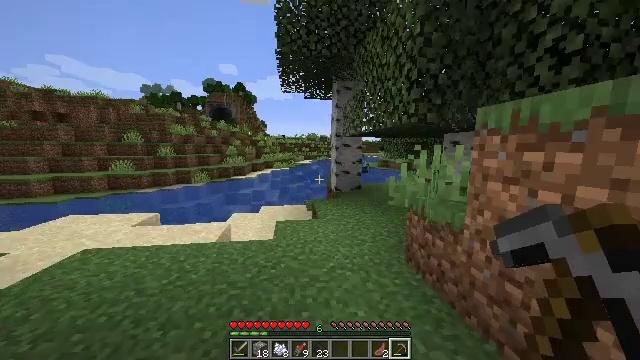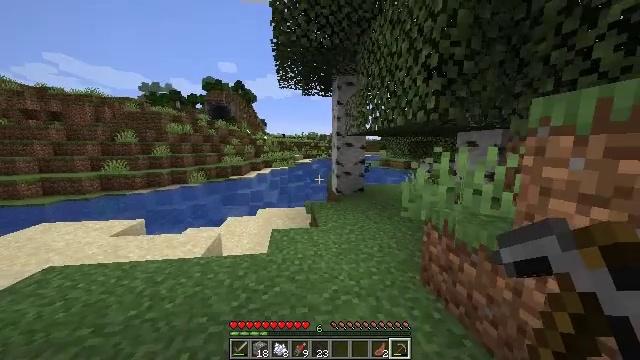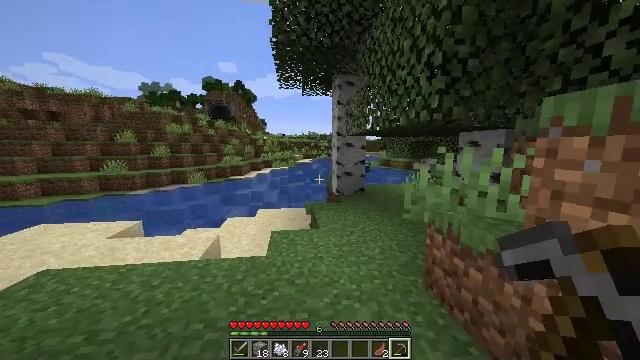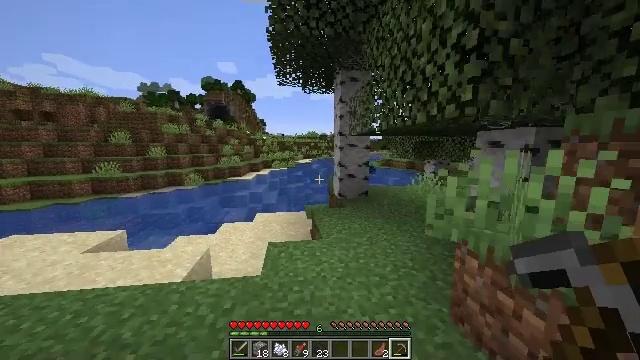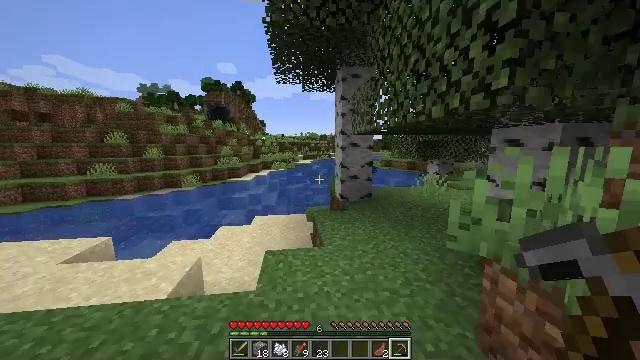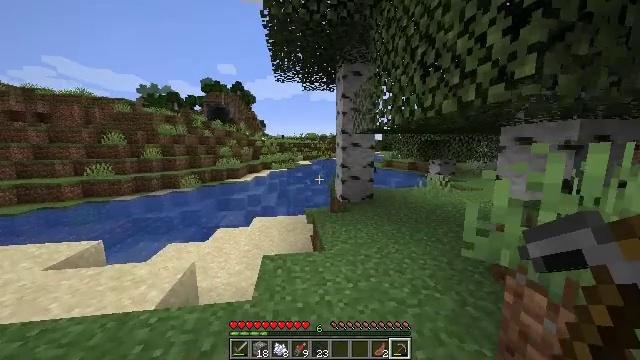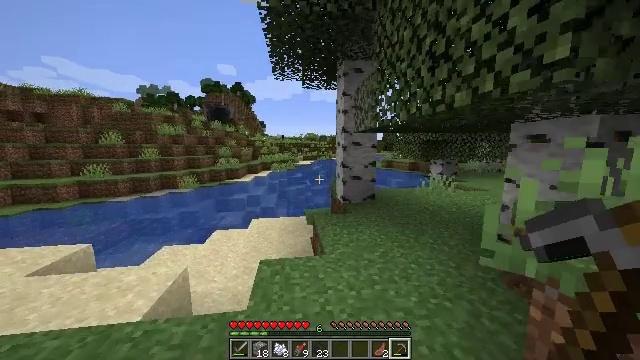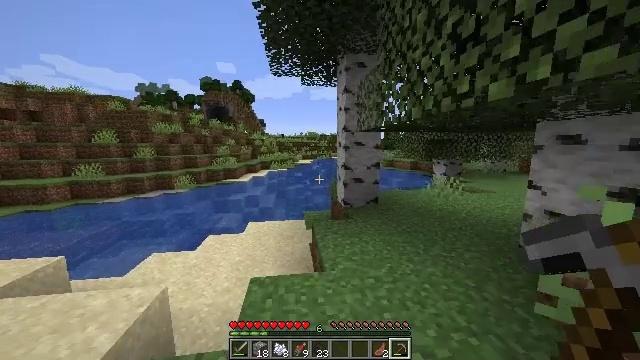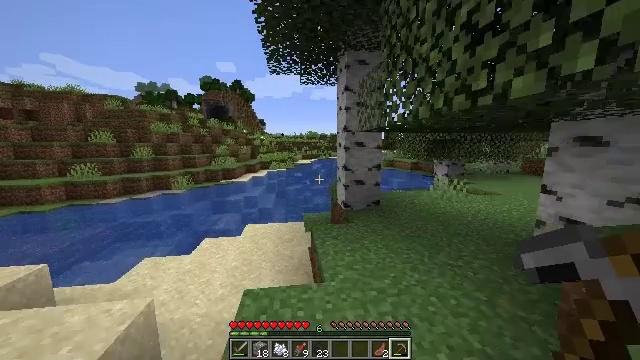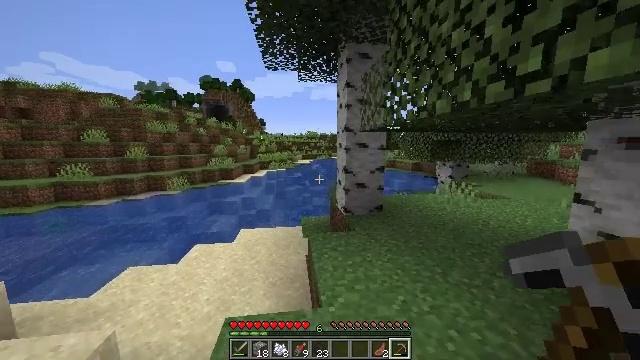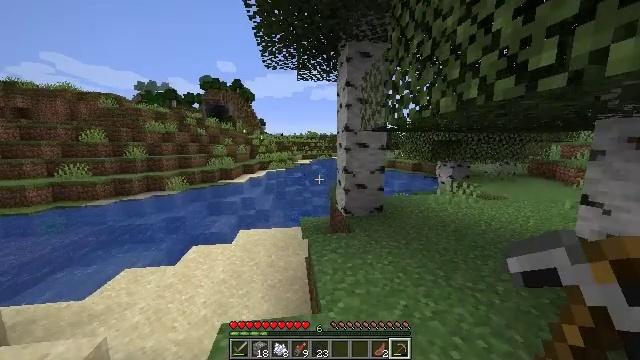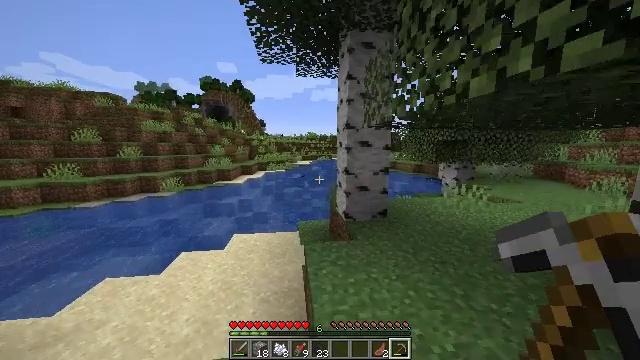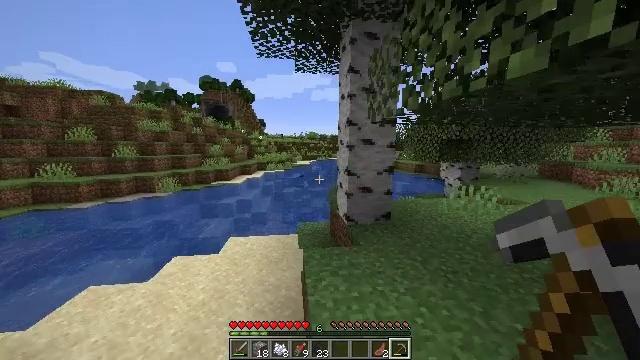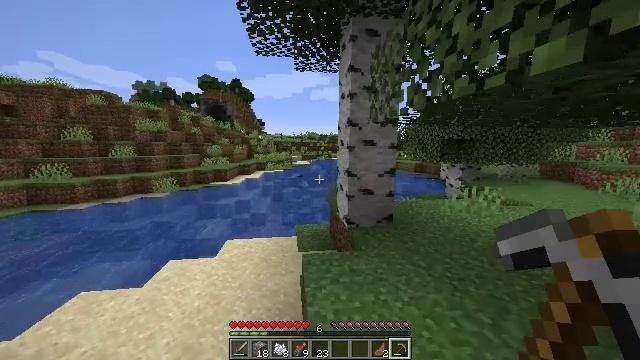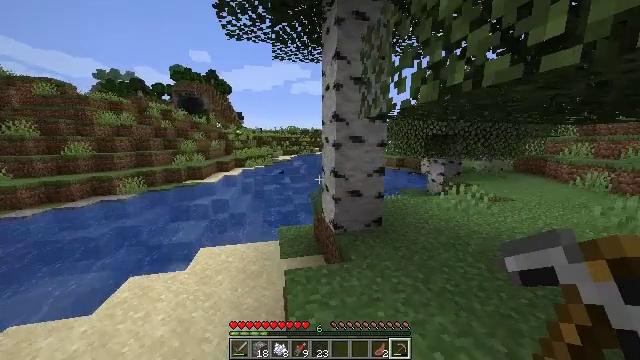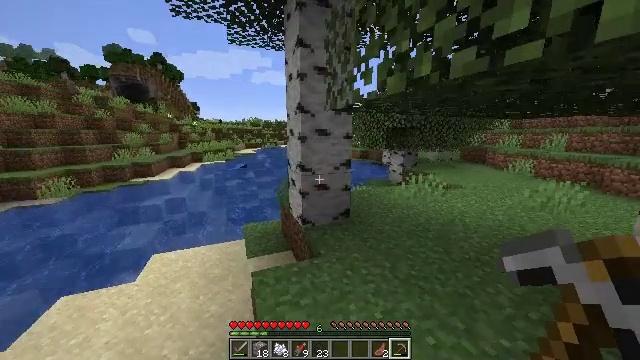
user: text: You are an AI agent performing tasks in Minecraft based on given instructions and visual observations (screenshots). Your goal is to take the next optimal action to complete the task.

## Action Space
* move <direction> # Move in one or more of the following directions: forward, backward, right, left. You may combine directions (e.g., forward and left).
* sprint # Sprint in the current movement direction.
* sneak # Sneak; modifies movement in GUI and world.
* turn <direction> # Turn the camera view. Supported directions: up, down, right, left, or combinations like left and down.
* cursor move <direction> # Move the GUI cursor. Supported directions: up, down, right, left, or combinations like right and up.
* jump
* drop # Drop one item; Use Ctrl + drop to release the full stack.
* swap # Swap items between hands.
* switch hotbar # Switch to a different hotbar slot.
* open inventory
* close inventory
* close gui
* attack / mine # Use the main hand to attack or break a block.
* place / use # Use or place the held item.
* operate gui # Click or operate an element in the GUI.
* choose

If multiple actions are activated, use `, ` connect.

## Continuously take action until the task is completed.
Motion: motion action
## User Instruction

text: Kill the salmon.
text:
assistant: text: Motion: move forward
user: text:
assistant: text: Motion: move forward
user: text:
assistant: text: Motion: move forward
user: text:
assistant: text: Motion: move forward
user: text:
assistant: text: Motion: move forward
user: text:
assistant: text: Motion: move forward
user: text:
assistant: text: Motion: move forward
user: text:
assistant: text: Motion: move forward
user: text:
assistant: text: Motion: move forward
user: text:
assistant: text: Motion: move forward
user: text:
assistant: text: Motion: move forward
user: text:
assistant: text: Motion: move forward
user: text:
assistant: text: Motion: move forward
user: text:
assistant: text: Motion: move forward, turn right and down
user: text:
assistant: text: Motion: move forward, turn right and down
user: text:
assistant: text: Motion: move forward, turn right and down
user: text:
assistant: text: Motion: move forward, turn right
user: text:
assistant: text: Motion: move forward and move right
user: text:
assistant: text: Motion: move forward and move right
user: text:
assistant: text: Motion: move forward and move right
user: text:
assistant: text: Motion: move forward and move right
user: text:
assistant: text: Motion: move forward and move right
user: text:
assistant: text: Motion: move forward and move right
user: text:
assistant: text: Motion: move forward and move right, turn right
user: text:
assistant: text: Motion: move forward and move right, turn right
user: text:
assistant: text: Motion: move forward and move right, turn right
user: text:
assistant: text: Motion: move forward, turn right
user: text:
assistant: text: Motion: move forward, turn right
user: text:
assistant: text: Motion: move forward, turn right
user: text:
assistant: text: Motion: move forward